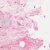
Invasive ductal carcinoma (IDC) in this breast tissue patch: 0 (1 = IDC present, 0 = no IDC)